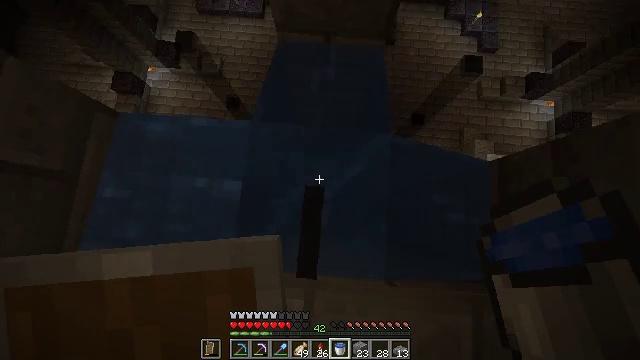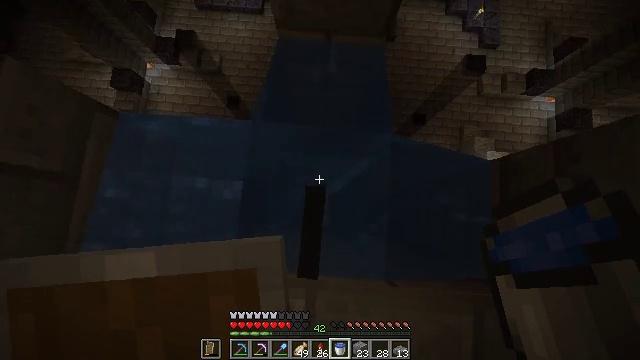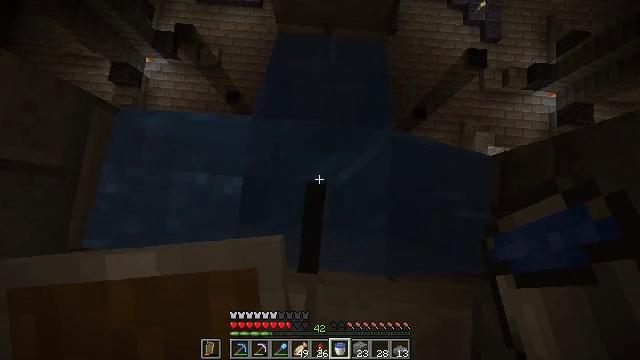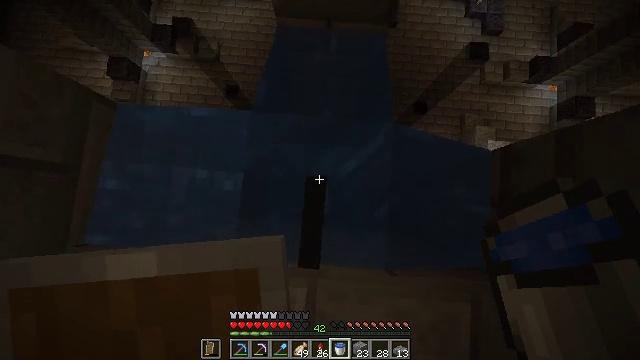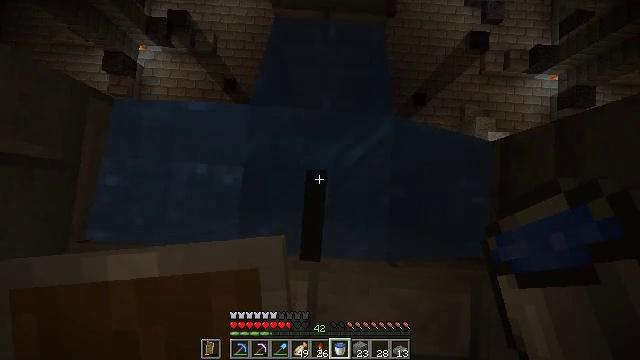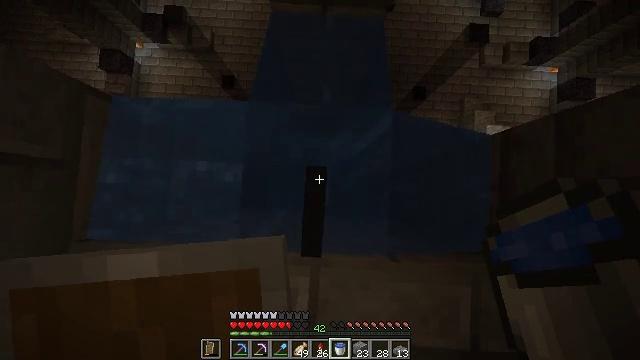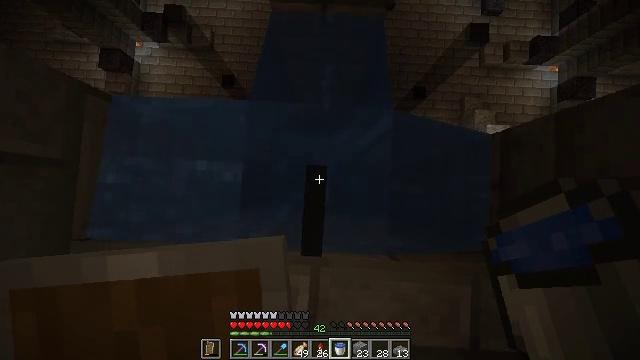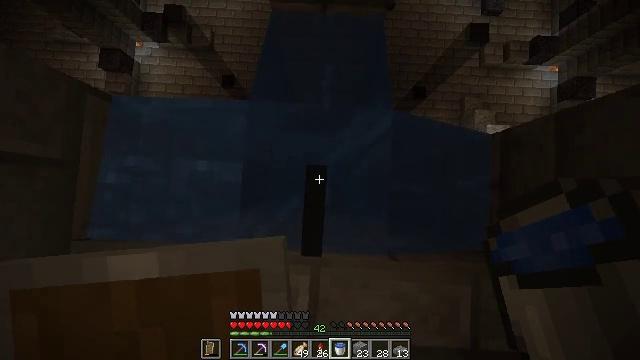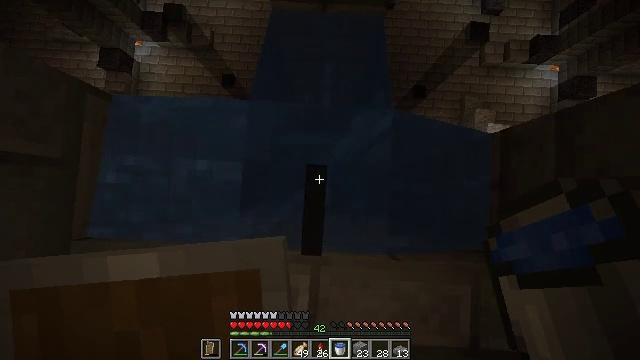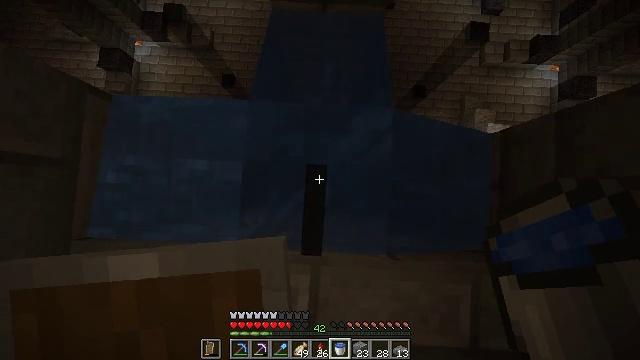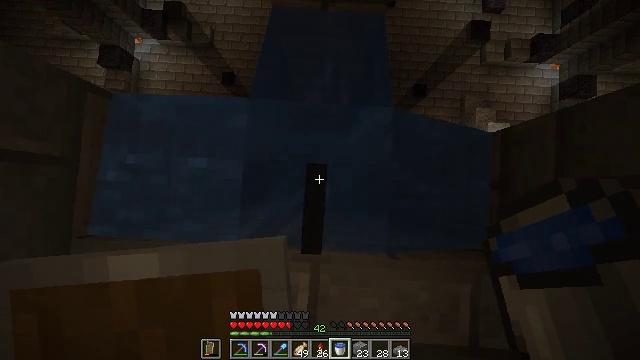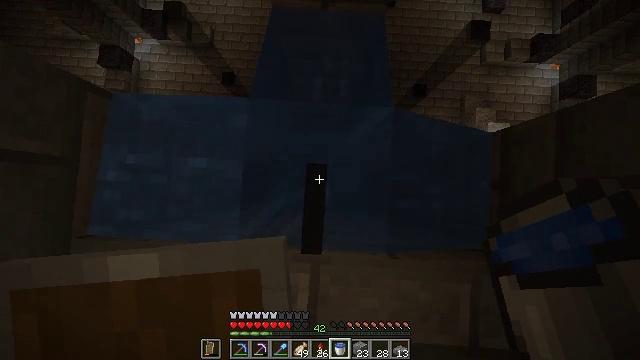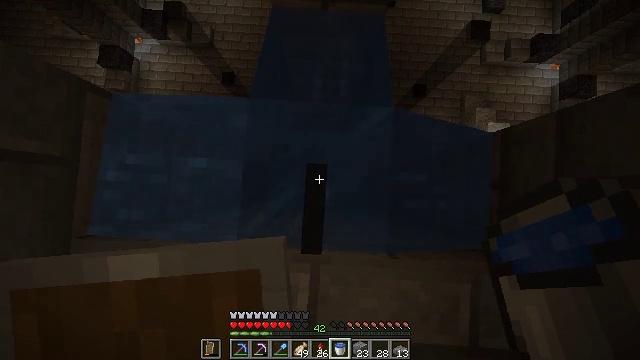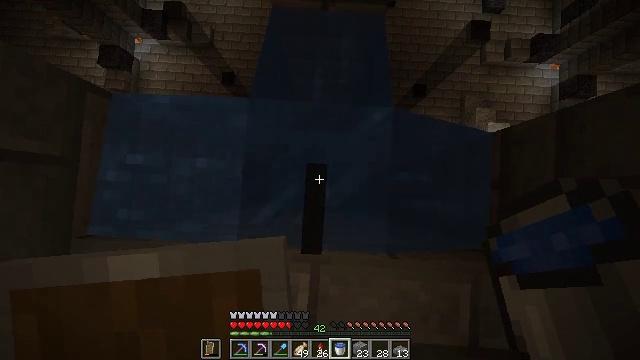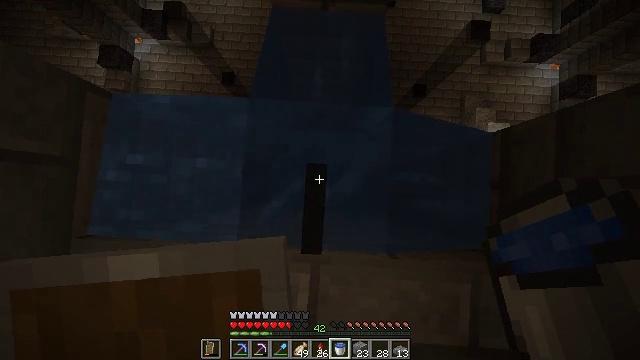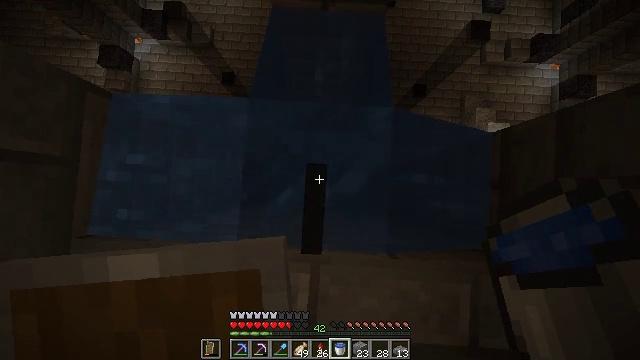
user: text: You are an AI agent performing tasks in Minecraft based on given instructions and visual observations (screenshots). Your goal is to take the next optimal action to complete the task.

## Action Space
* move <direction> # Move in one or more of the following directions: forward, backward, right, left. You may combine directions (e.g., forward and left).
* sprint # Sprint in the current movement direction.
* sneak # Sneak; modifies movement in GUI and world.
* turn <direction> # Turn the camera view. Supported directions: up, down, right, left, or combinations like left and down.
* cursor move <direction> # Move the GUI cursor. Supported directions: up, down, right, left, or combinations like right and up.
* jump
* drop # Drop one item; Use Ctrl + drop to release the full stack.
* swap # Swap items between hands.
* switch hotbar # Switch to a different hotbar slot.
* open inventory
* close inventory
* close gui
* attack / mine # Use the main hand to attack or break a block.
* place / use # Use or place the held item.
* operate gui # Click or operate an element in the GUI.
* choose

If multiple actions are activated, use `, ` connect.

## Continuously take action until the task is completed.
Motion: motion action
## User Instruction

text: Break the black stained glass pane to collect it.
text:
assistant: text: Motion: no_op
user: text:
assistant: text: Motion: turn down
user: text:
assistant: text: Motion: turn down
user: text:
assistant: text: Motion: turn down
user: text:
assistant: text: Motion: no_op
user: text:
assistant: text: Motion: no_op
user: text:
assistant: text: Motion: no_op
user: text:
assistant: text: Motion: no_op
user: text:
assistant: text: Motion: no_op
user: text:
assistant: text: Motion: no_op
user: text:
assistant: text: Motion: no_op
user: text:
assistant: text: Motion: no_op
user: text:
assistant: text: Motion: no_op
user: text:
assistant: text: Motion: no_op
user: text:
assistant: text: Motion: no_op
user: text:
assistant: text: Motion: no_op
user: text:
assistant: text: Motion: no_op
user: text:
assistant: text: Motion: no_op
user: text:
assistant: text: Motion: no_op
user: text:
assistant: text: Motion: no_op
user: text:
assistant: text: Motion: no_op
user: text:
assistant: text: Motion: no_op
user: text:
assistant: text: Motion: no_op
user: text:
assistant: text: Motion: no_op
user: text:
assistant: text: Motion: no_op
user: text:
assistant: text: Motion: no_op
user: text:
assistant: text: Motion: no_op
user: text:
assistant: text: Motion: no_op
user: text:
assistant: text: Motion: no_op
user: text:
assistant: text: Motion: no_op